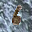
Label: 6